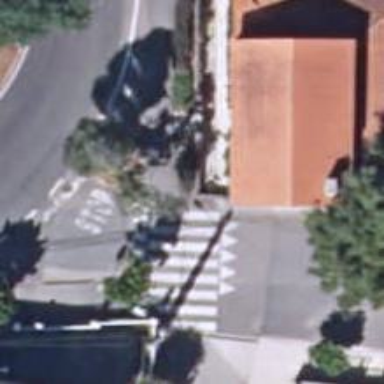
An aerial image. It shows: Marked road crossing with traffic calming table.